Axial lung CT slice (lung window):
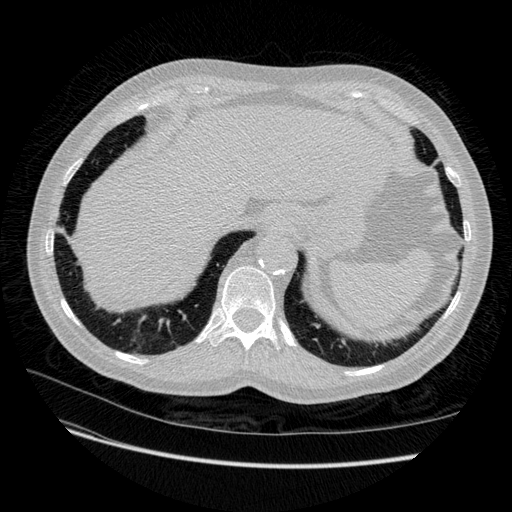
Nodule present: no